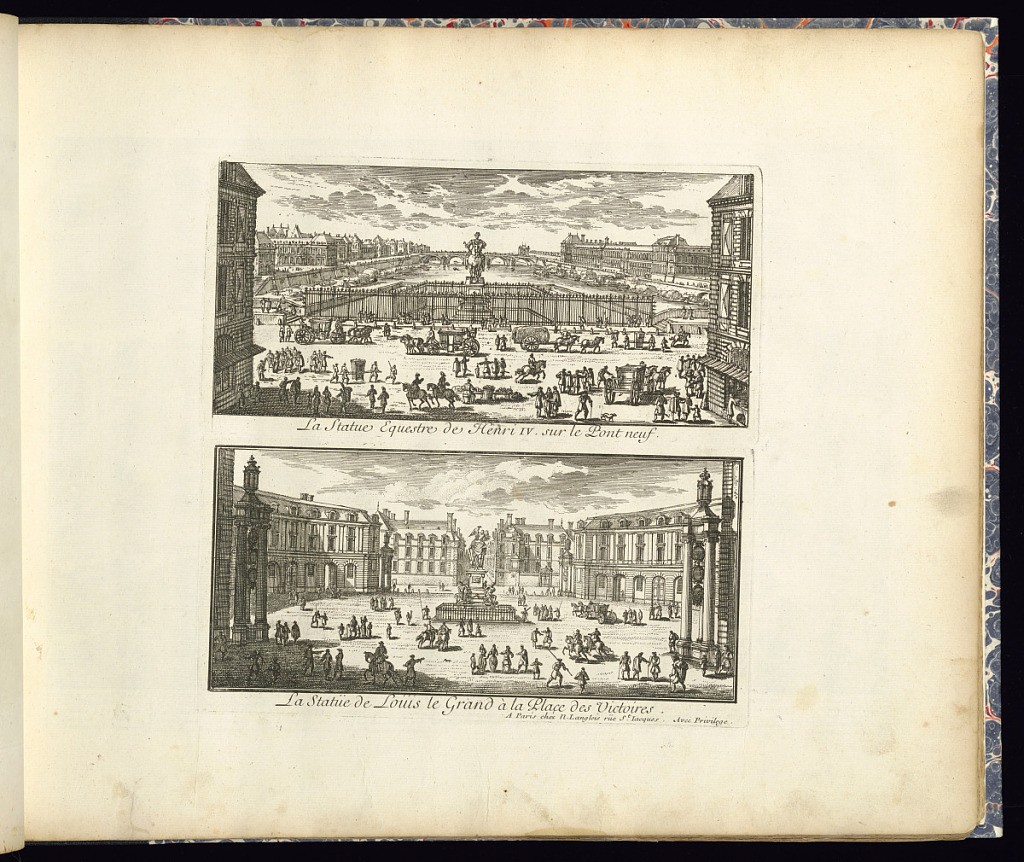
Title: La Statue Equestre de Henri IV sur le Pont neuf (Upper Plate)
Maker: Adam Perelle, French, 1638 – 1695
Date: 1685–1703
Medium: Etching on laid paper
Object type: Print
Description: Two plates printed on a single sheet. The upper plate is a view of the equestrian statue of King Henri IV on the bridge the Pont Neuf in Paris, with the river and bridges in the background and buildings along the banks. In the foreground the street is crowded with people, carriages, and sedan chairs. The lower plate is a view of the Place des Victoires in Paris with the statue of Louis XIV, with buildings around the square and figures, carriages, and horseman. The plates are titled.